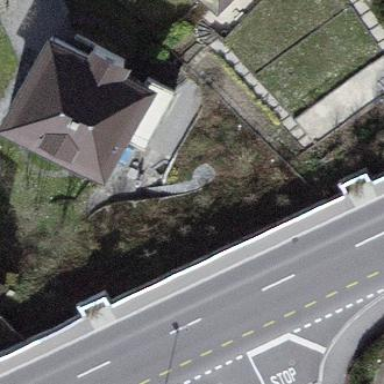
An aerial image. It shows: Detached building.